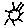
Label: sun